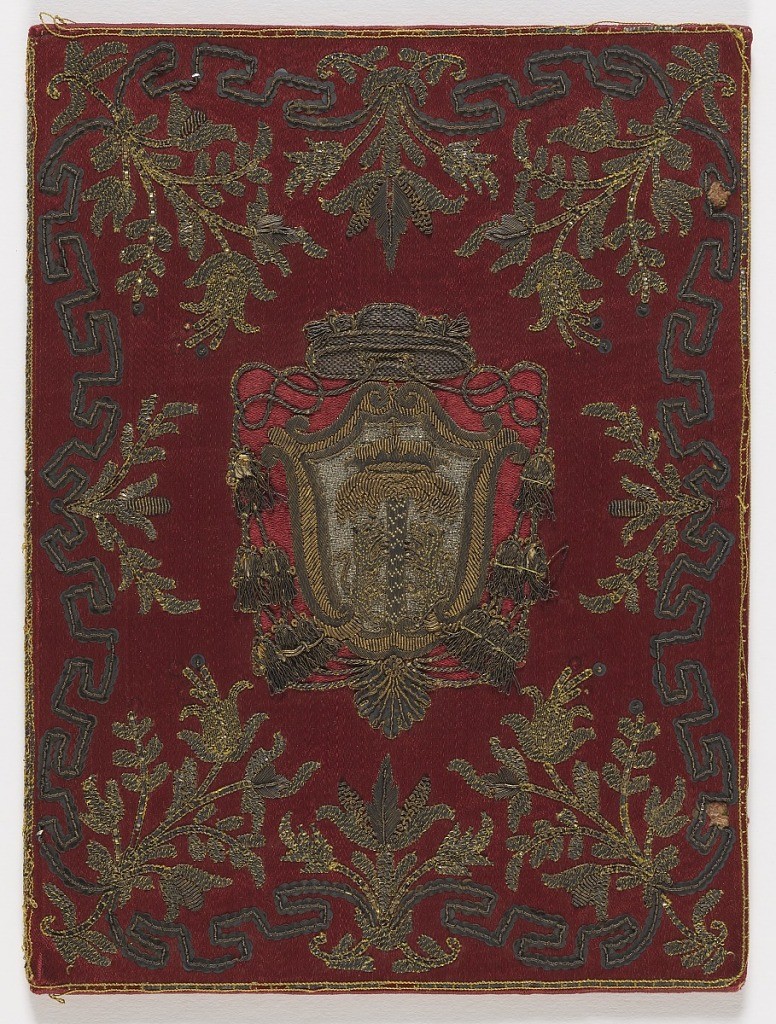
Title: Book cover
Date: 1700–1750
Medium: silk, metal thread, paper Technique: embroidered on satin weave
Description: Embroidered satin book cover of red satin decorated with embroidery in silks, metal threads and paillettes. The front cover has a shield surmounted by a Cardinal's hat. The shield has a tree with confronted animals (lions?) on either side and is topped with a crown. Foliage and a broken fret in metal threads and paillettes frame the shield. The back cover has a central design of two ovals with the left framing the initials: CAR. The right has St. Martin on horseback about to cut his throat for a half-naked beggar. These figures are worked in colored silks and metal thread. The ovals are surmounted by a coronet in gold and colored silks. Same border decoration as the front. Lined with printed end paper in a floral design of red, yellow and brown.